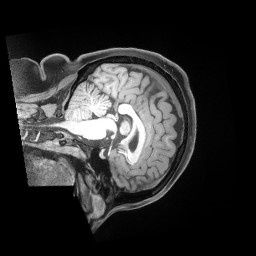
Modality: T1w
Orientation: sagittal
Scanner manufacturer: siemens
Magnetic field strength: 3 T
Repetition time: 2.53 s
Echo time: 0.00169 s